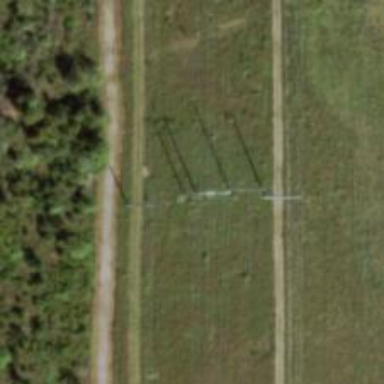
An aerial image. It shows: H-frame power tower design.